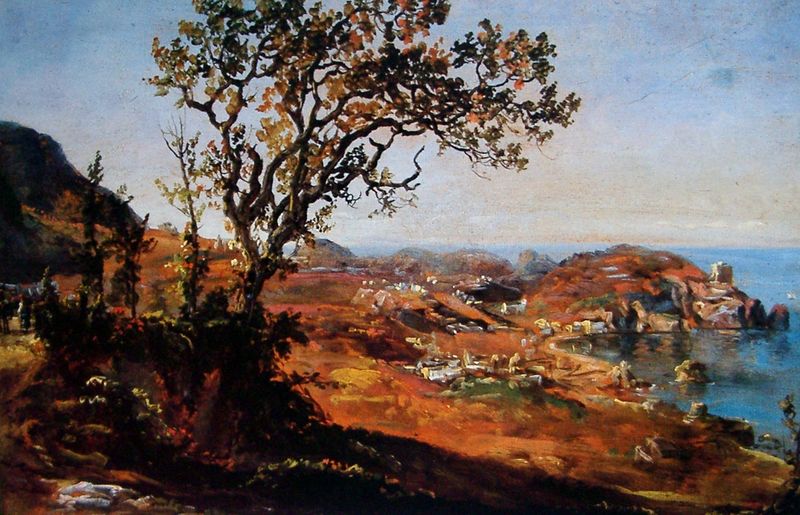
Titel: Ischia
Künstler: Johan Christian Clausen Dahl
Schlagwörter: baum, berg, blau, blätter, felsen, gemälde, himmel, laub, meer, schatten, wasser, weiß, wolken, aquarell, bäume, fluss, gelb, grün, landschaft, menschen, ocker, sand, see, stadt, ufer, äste, blumen, braun, bunt, kreide, licht, orange, schwarz, zeichnung, ausblick, gebäude, gras, haus, rot, wiese, wolke, malerei, stein, steine, bild, öl, bach, erde, feld, horizont, häuser, hügel, natur, spiegelung, strauch, zweige, busch, gebüsch, gewässer, kirche, sonne, wiesen, insel, land, gold, rosa, tal, boote, turm, hellblau, farbig, küste, sommer, strand, wellen, ansicht, italien, ort, süden, trocken, berge, fels, dorf, dunst, violett, klein, wasserfarbe, herbst, hafen, fischerdorf, stämme, bronze, bucht, unscharf, offen, burg, landaschaft, bläulich, landzunge, landschaftsbild, rotbraun, siedlung, stimmungsbild, eiche, mediterran, höfe, mittelmeer, halbinsel, gouache, neapel, küstenort, rost, mediteran, mesnchen, schattn, bäume pflanzen, frbig, 19. jahrhundert, e, schwhatrz, dusnt, boorte, baumaquarell